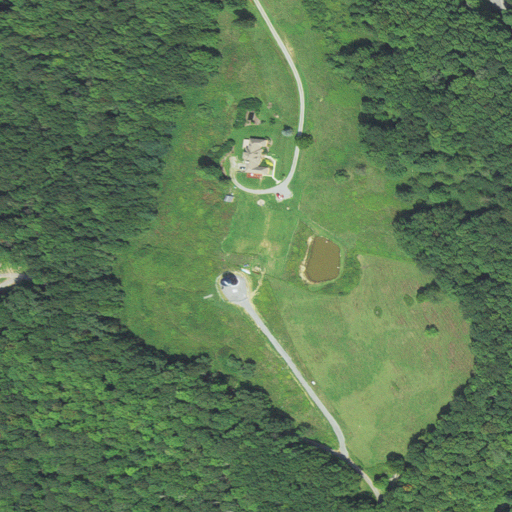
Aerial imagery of mountain in West Virginia named Kelley Mountain containing deciduous forest, open development, shrub, mixed forest, and low intensity development